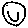
Label: smiley face